Question: Hello I am needing some help with my website. As you can tell from the image I have provided I need the text to be centered in the middle of the rectangular box. How do I go about doing this?

My css is,
'''
.extendcontainer {
background: rgba(255,255,255,0.1); // Transparent White Background
background: #fff; // Left as a fallback for older browsers
color: #FFFFFF;
}
'''
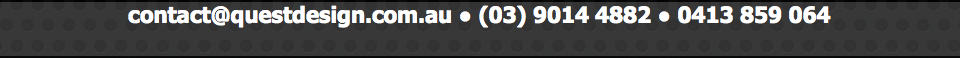
Answer: add this rule
'''
padding-top:40%;
'''
Like this
'''
.extendcontainer {
background: rgba(255,255,255,0.1); // transparent white
background: #fff; // Left as a fallback for older browsers
color: #FFFFFF;
padding-top:40%;
}
'''
You can play with '%' to adjust it.